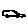
Label: car